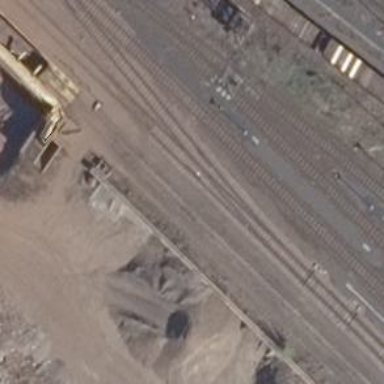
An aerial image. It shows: Railway spur service.